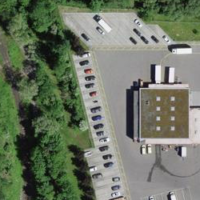
EUNIS habitat code: 54
Species observed at this site:
Potentilla recta